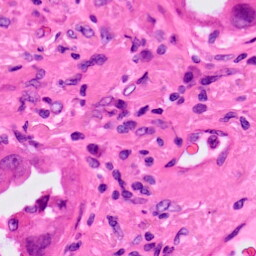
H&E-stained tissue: Lung